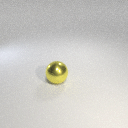
large yellow metal sphere